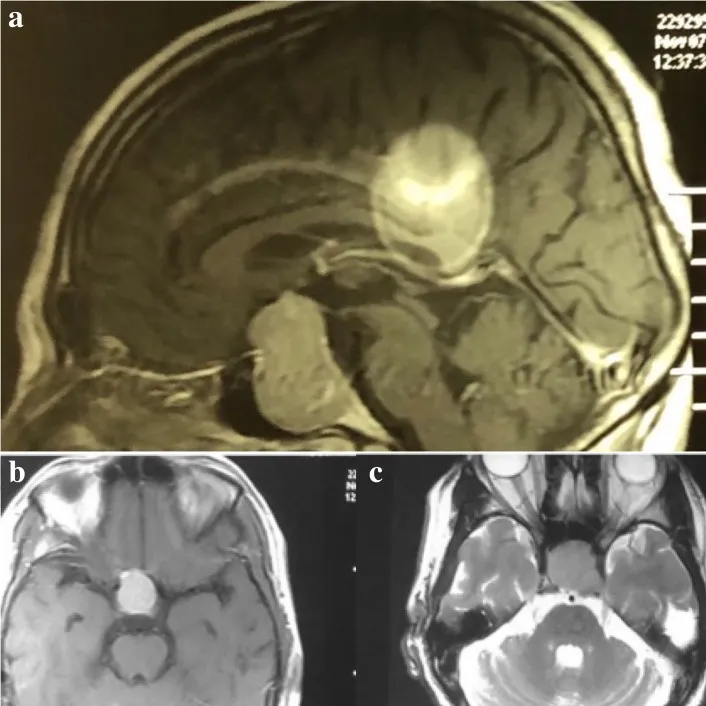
Brain MRI. A Post-contrast sagittal T1-weighted and b axial T1-weighted images showing homogenous enhancement of sellar lesion in favor of a pituitary macroadenoma. In the a image, a metallic artifact is visible. C; Isointense sellar lesion in T2-weighted acquisition.
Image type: radiology (mri)